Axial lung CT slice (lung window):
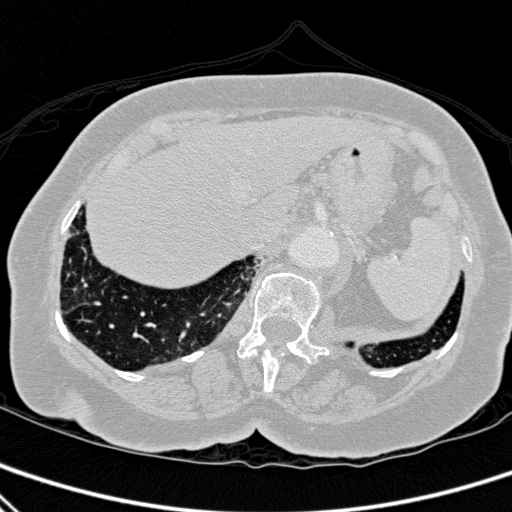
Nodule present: no